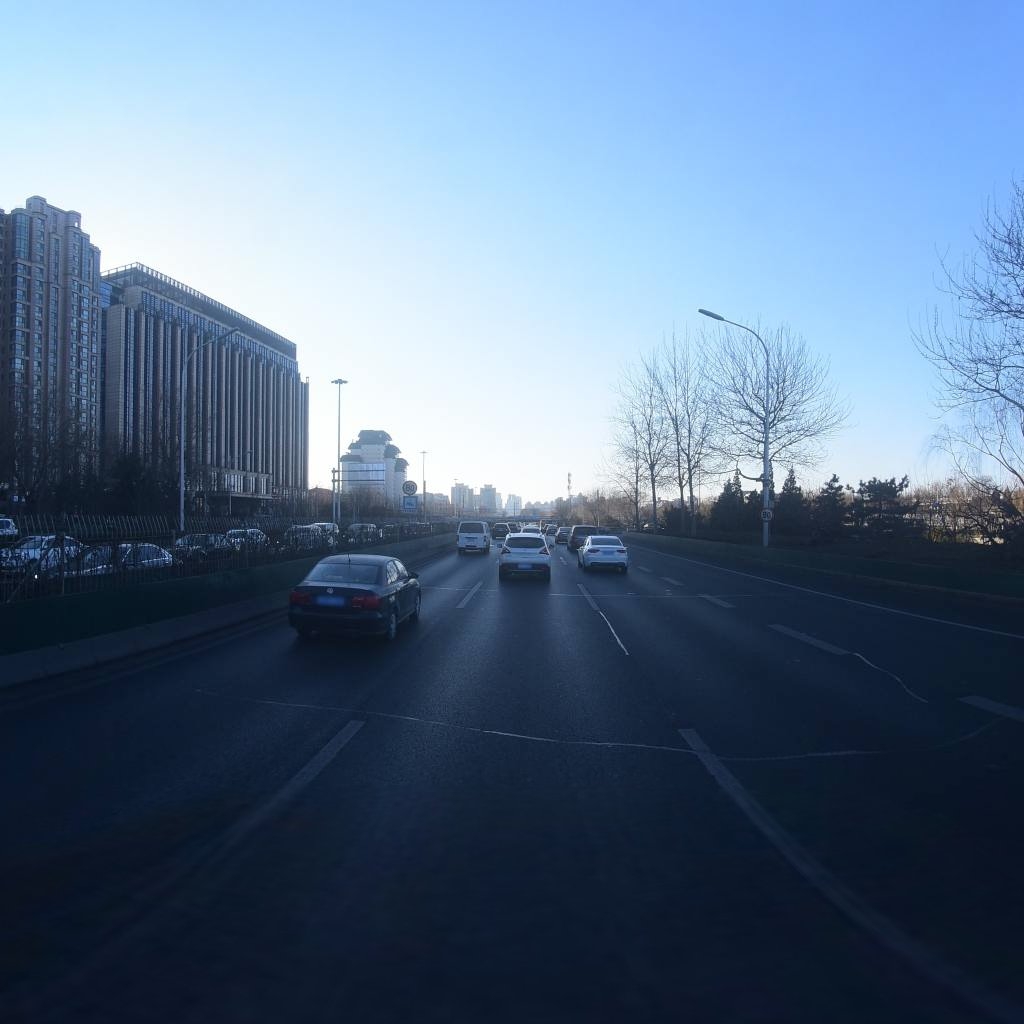
Region: Dongcheng
Road damage annotations: transverse patch, transverse patch, longitudinal patch, transverse patch, longitudinal patch